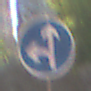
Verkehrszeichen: VorgeschriebeneFahrtrichtungGeradeausOderLinks
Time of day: MorningAfternoon
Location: Outdoor (Suburban)
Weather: PartlyCloudy
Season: NotSpecified
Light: Natural